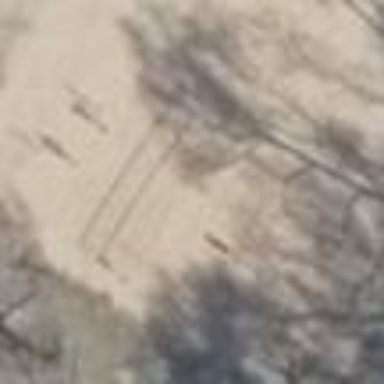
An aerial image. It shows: Sandy pitch for beach volleyball.